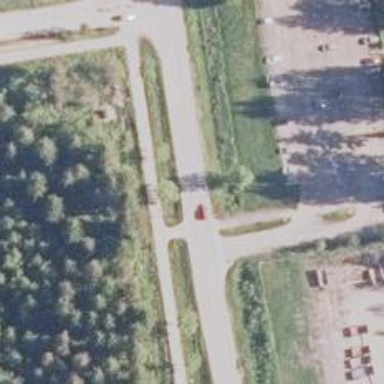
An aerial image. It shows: Uncontrolled crossing on the road.